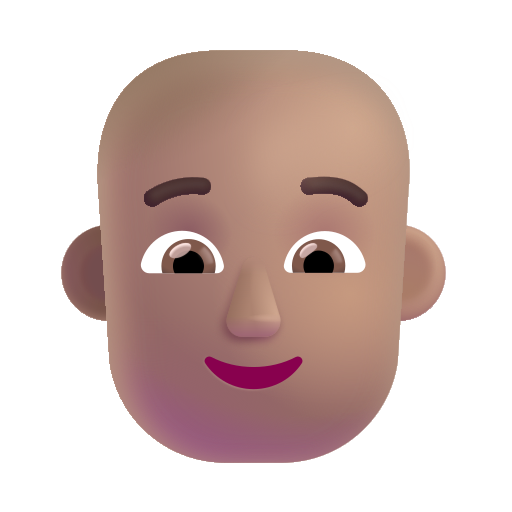
person bald color